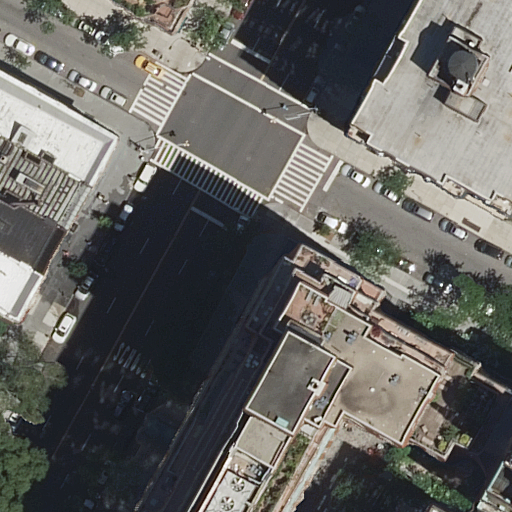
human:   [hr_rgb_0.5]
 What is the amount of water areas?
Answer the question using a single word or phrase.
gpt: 0

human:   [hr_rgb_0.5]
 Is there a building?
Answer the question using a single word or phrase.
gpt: yes

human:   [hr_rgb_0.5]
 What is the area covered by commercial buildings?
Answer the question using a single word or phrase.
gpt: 0m2

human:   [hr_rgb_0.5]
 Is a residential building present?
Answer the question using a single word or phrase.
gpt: yes

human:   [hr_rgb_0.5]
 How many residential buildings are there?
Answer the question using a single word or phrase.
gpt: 9

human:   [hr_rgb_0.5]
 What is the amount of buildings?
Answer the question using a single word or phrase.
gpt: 9

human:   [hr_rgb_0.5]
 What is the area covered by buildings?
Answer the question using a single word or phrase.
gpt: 4761m2

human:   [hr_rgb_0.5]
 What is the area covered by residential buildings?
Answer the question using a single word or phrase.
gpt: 4761m2

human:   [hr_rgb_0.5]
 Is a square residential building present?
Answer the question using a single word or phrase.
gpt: no

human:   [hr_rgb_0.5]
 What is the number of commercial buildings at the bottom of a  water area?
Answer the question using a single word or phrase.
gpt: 0

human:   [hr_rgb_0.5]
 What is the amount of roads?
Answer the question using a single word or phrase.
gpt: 3

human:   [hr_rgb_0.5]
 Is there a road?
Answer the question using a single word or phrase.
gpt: yes

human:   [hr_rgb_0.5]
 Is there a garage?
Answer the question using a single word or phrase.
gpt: no

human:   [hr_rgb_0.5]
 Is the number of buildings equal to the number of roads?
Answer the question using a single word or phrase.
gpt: no

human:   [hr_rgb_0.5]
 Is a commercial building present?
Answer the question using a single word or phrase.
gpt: no

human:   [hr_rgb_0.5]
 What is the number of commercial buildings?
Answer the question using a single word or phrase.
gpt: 0

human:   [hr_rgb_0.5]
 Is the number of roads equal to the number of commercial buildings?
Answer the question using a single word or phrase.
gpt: no

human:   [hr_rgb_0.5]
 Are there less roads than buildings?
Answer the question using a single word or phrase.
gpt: yes

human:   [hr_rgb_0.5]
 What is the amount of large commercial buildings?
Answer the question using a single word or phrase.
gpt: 0

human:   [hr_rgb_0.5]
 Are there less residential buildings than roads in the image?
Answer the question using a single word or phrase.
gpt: no

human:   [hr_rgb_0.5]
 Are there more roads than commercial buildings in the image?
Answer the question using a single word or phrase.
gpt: yes

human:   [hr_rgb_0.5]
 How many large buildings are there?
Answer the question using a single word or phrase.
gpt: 3

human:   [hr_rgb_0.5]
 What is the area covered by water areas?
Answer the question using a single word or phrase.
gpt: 0m2

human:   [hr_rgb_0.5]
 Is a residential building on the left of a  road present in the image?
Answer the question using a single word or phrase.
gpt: yes

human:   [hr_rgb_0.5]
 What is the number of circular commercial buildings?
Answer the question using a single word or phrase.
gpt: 0

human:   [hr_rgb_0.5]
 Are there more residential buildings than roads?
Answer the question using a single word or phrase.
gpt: yes

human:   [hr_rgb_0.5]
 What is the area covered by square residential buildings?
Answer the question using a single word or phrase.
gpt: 0m2

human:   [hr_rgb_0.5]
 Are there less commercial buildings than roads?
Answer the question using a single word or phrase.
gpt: yes

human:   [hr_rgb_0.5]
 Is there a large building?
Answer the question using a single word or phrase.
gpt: yes

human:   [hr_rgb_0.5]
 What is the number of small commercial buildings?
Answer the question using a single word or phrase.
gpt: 0

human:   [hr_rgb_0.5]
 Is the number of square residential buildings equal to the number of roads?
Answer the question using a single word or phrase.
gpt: no

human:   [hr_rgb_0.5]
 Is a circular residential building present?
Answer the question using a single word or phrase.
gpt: no

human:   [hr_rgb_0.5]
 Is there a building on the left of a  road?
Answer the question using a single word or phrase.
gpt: yes

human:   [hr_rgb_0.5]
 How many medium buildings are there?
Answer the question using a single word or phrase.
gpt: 2

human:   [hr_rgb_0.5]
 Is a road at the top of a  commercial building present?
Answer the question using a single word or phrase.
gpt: no

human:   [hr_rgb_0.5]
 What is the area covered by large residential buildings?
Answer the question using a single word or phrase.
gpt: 4100m2

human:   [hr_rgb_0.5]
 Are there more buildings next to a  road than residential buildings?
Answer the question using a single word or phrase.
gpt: no

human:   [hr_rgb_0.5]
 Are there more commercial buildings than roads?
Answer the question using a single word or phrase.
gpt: no

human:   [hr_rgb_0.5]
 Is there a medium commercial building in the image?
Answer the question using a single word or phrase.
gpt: no

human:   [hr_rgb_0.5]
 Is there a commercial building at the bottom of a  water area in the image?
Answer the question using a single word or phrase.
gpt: no

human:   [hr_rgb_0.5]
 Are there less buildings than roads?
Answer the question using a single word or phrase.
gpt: no

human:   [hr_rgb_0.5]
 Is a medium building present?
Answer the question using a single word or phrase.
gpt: yes

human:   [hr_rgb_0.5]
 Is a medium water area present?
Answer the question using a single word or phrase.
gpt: no

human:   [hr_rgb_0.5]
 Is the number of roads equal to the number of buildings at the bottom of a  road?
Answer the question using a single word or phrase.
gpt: no

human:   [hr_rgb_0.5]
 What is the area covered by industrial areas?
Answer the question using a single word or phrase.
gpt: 0m2

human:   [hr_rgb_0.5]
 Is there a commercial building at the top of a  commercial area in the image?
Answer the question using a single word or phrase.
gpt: no

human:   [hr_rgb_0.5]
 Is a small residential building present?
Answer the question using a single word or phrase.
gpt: yes

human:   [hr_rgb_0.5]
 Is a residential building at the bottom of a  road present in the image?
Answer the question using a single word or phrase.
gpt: yes

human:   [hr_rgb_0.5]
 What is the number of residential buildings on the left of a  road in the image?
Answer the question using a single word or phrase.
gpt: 5

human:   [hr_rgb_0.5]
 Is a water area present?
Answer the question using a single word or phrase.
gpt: no

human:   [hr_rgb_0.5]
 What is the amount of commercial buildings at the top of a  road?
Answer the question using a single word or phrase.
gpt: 0

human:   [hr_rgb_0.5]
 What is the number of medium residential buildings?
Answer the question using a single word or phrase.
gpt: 2

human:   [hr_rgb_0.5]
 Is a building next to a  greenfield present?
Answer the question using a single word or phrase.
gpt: no

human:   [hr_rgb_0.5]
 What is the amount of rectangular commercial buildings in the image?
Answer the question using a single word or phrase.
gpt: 0

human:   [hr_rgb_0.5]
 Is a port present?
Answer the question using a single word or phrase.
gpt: no

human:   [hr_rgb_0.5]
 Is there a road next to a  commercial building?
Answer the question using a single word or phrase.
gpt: no

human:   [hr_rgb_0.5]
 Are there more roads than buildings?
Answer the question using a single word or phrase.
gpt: no

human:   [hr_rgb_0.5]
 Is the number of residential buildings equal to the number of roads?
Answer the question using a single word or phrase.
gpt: no

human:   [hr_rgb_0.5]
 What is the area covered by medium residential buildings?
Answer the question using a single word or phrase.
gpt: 391m2

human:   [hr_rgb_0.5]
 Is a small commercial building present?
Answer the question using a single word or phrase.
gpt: no

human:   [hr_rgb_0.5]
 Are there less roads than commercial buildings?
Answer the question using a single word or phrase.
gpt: no

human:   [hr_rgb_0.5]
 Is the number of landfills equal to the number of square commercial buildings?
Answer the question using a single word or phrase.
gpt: yes

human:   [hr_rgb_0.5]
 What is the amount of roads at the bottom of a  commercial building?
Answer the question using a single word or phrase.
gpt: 0

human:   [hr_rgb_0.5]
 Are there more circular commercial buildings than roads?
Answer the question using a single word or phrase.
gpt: no